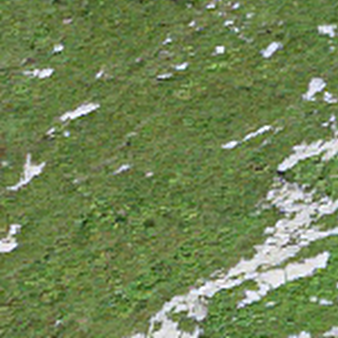
Label: other